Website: ulta-beauty
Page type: address-validator
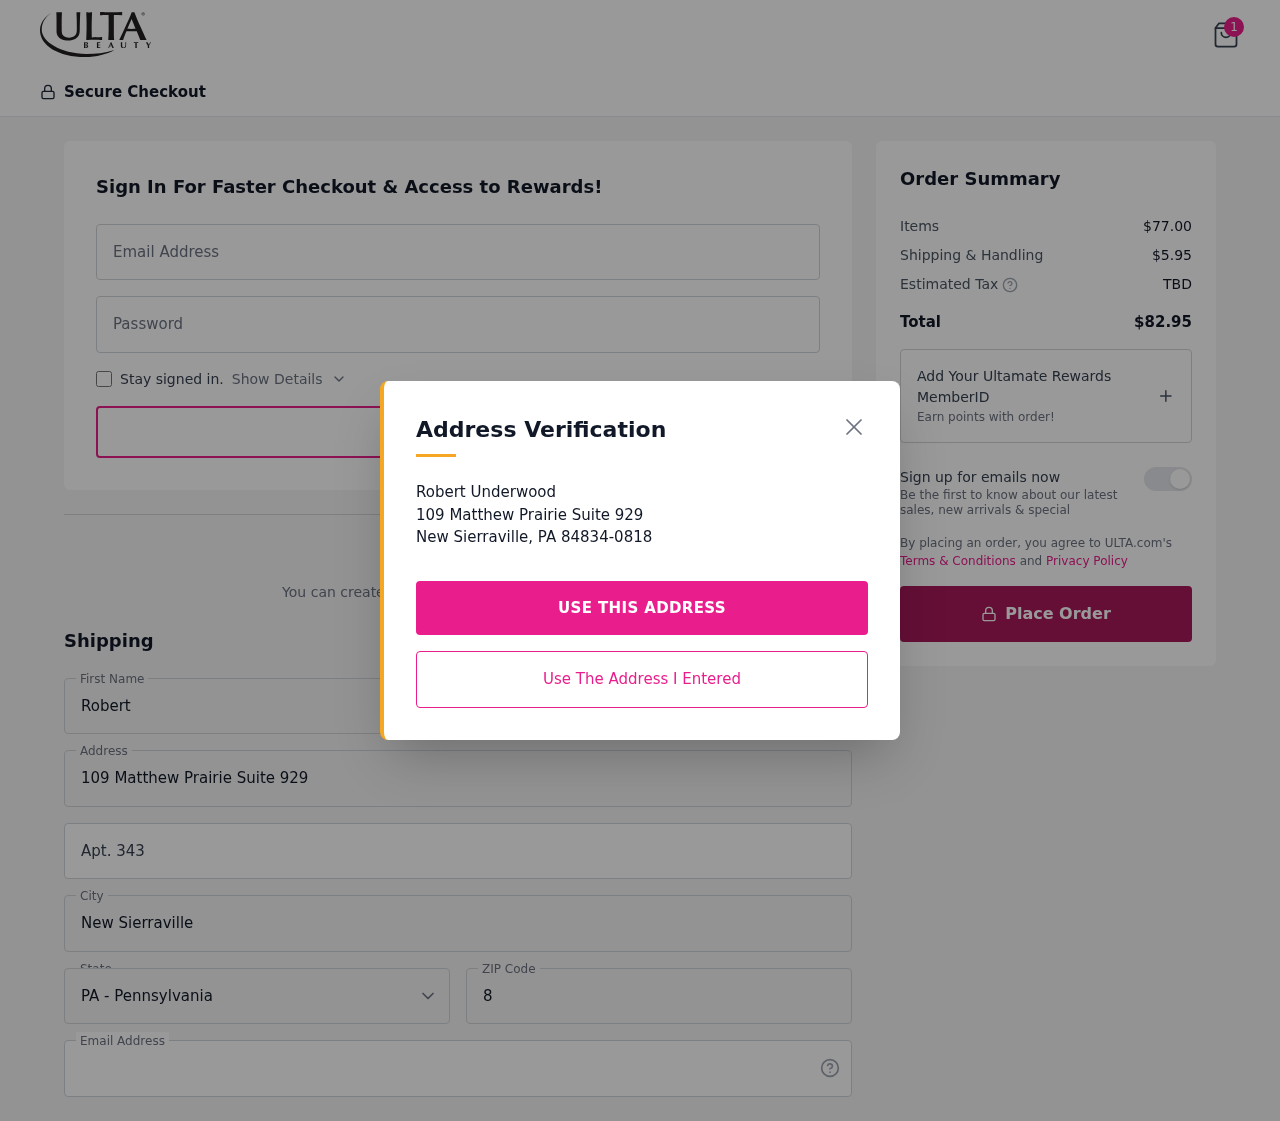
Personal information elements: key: PII_CITY
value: New Sierraville
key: PII_EMAIL
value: robertunderwood@yahoo.com
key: PII_FIRSTNAME
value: Robert
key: PII_LASTNAME
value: Underwood
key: PII_POSTCODE
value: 84834
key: PII_STATE_ABBR
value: PA
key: PII_STREET
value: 109 Matthew Prairie Suite 929
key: PII_STREET2
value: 109 Matthew Prairie Suite 929
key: PII_STREET2
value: Apt. 343
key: PII_FULLNAME2
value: Robert Underwood
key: PII_CITY2
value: New Sierraville
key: PII_STATE_ABBR2
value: PA
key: PII_POSTCODE_FULL
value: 84834
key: PII_POSTCODE_EXT
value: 0818
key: PII_POSTCODE_NUMERIC
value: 84834
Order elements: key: ORDER_NUM_ITEMS
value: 1
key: ORDER_SUBTOTAL
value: $77.00
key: ORDER_SHIPPING_COST
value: $5.95
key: ORDER_TOTAL
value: $82.95